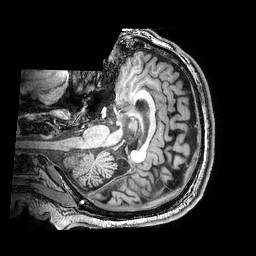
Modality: T1w
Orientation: axial
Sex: male
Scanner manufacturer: philips
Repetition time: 0.008216 s
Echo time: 0.00378 s